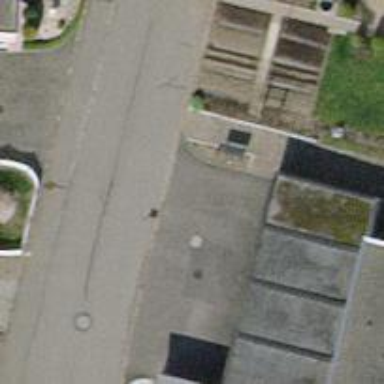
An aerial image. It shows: Group of garages.